Question: I have to make an input-group-btn in twitter bootstrap with a dropdown-menu attached to it but the output image below shows that the btn-group is not of the same size with the input group.

Here is the html code:
'''
<div class="row">
<div class="col-md-2"><button type="button" class="btn btn-primary" onclick="showModalAddStation();">Add Station</button></div>
<div class="col-md-4">
<div class="form-group">
<div class="input-group">
<div class="input-group-btn" >
<div class="btn-group">
<button class="btn btn-default btn-sm dropdown-toggle" type="button" data-toggle="dropdown">
<span data-bind="label" id="searchLabel">Search By</span> <span class="caret"></span>
</button>
<ul class="dropdown-menu" role="menu">
<li><a href="#">1</a></li>
<li><a href="#">2</a></li>
<li><a href="#">3</a></li>
</ul>
</div>
</div>
<input type="search" name="searchBy" id="searchBy" class="form-control" />
<span class="input-group-btn">
<button id="filter" class="btn btn-primary btn-block glyphicon glyphicon-plus" onclick="searchStationTable();"></button>
</span>
</div>
</div>
</div>
'''
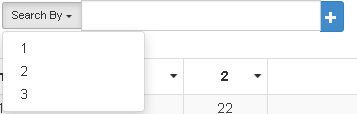
Answer: Your problems are :
1. The button of dropdown-menu you have btn-sm class, it will decrease size of button http://getbootstrap.com/components/#btn-dropdowns-sizing solution : remove btn-sm class
2. You are using glyphicon on the button. solution : you can use span, i tag or else on button if using glyphicon http://getbootstrap.com/components/#glyphicons-how-to-use
---
'''
<div class="row">
<div class="col-md-2"><button type="button" class="btn btn-primary" onclick="showModalAddStation();">Add Station</button></div>
<div class="col-md-4">
<div class="form-group">
<div class="input-group">
<div class="input-group-btn" >
<div class="btn-group">
<button class="btn btn-default dropdown-toggle" type="button" data-toggle="dropdown">
<span data-bind="label" id="searchLabel">Search By</span> <span class="caret"></span>
</button>
<ul class="dropdown-menu" role="menu">
<li><a href="#">1</a></li>
<li><a href="#">2</a></li>
<li><a href="#">3</a></li>
</ul>
</div>
</div>
<input type="search" name="searchBy" id="searchBy" class="form-control" />
<span class="input-group-btn">
<button id="filter" class="btn btn-primary btn-block" onclick="searchStationTable();">
<span class="glyphicon glyphicon-plus"></span>
</button>
</span>
</div>
</div>
</div>
</div>
'''
<URL>